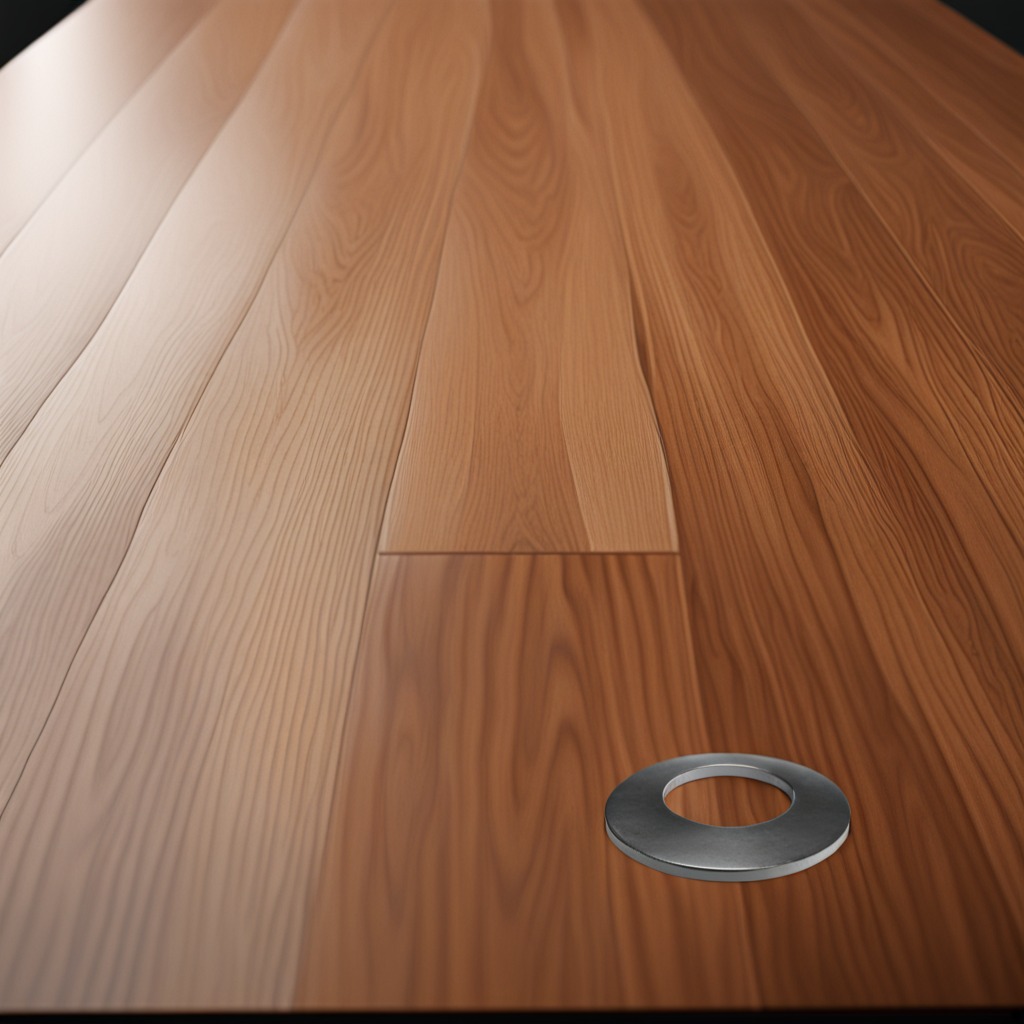
A flat metal washer is lying on a wooden table in a carpentry studio rich wood textures side lighting.